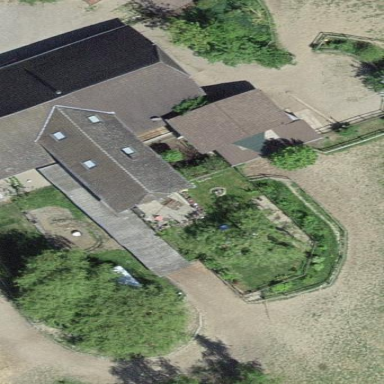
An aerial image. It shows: Farmyard area.